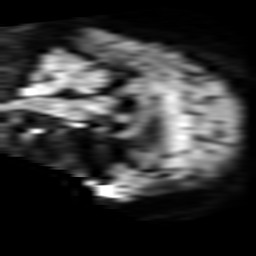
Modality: TRACE
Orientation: sagittal
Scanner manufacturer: philips
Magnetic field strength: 3 T
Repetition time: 3.084 s
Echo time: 0.076 s